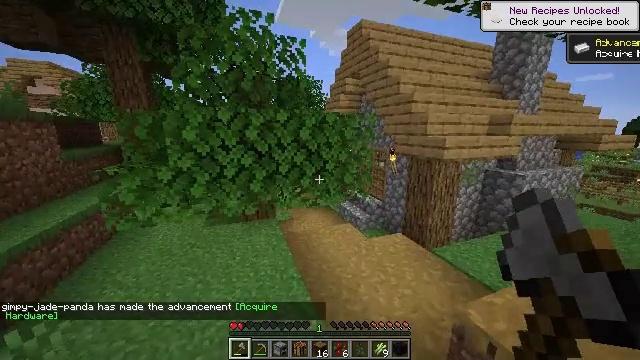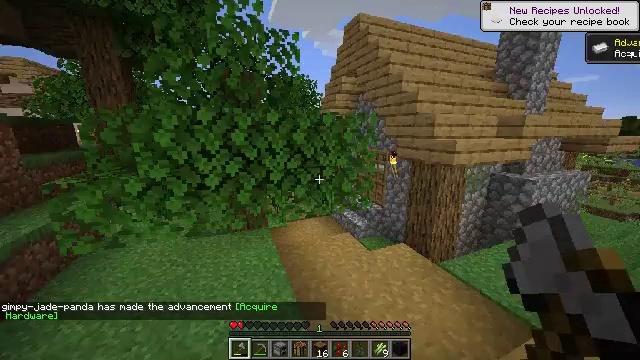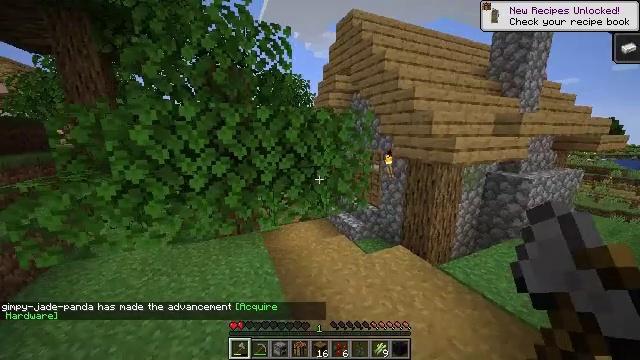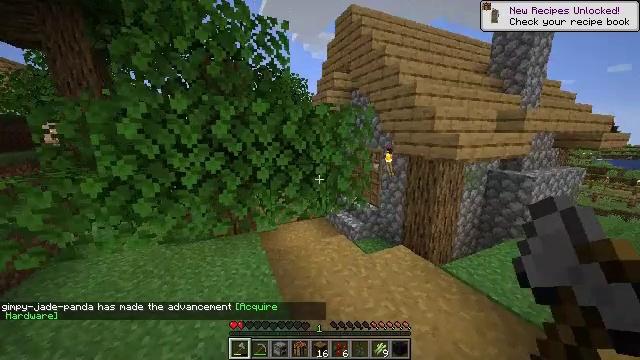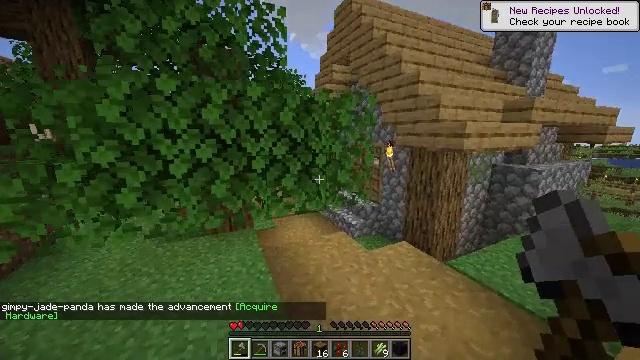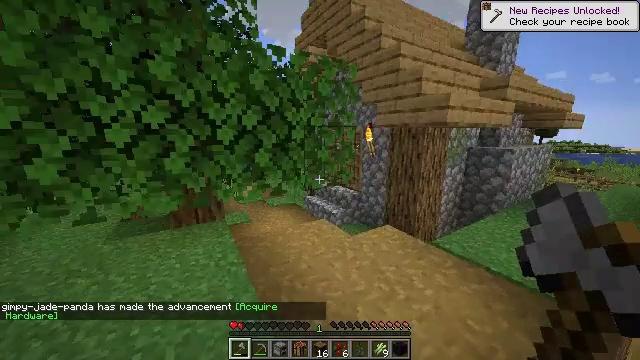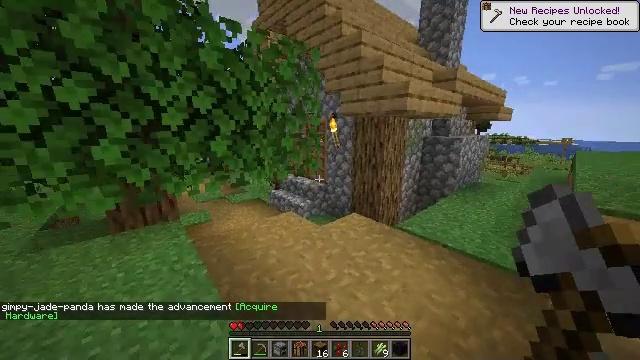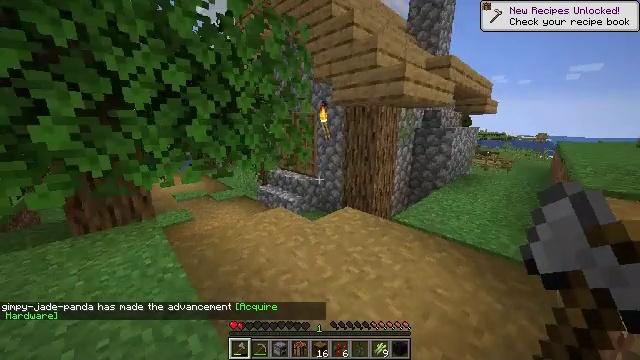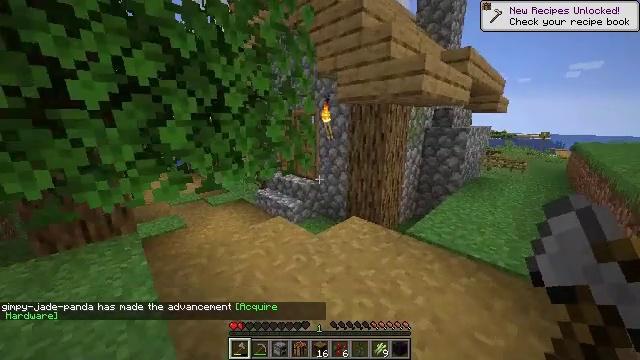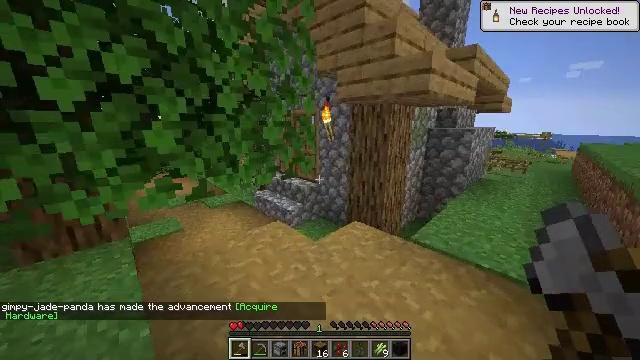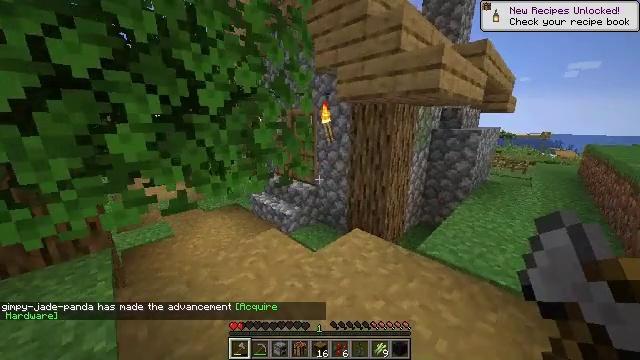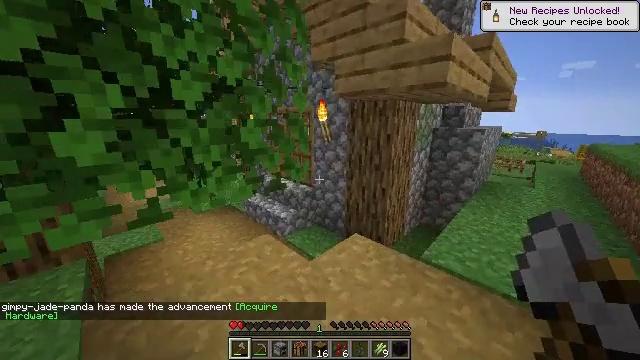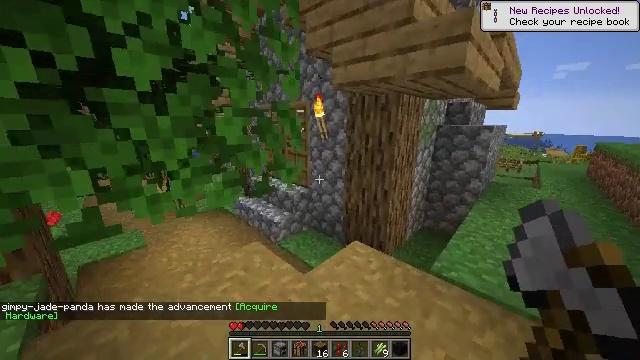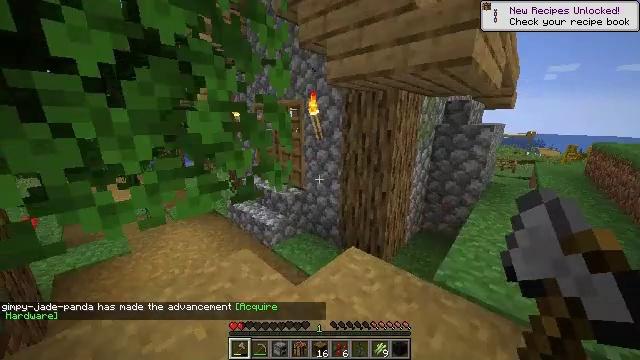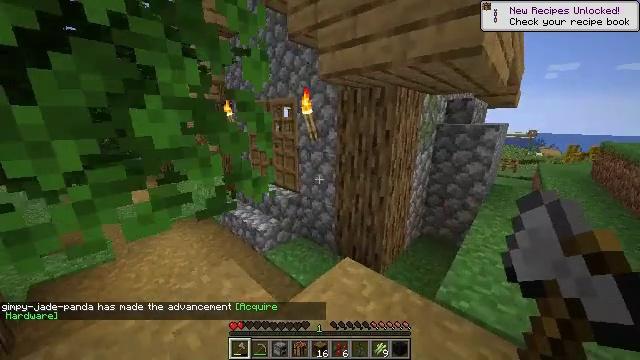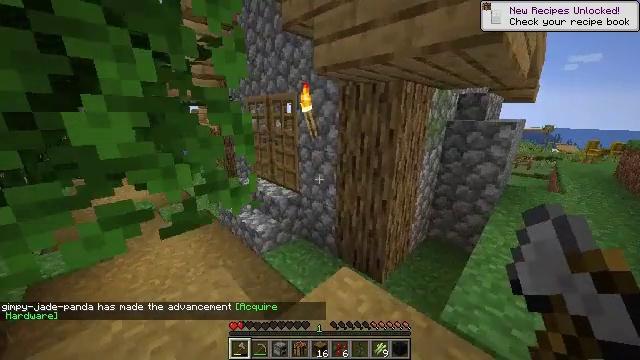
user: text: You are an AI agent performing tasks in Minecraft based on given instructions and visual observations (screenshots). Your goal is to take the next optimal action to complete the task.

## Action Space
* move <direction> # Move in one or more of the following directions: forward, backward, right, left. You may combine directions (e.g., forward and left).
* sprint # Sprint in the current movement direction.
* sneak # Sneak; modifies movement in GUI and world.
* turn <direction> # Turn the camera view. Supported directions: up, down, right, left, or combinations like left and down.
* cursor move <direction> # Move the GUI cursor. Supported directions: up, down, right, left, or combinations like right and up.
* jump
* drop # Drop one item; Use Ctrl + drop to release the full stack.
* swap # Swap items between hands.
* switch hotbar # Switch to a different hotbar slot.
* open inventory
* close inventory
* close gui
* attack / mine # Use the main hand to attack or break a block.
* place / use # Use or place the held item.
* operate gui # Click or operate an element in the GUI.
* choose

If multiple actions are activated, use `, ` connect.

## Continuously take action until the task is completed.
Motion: motion action
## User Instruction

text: Destroy the bookshelf.
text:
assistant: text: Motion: move forward, sprint, turn right
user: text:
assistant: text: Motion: move forward, sprint, turn right
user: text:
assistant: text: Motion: move forward, sprint
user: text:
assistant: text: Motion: move forward, sprint
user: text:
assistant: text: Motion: move forward, sprint, turn right
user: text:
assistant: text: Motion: move forward, sprint, turn right and down
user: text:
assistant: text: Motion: move forward, sprint, turn right
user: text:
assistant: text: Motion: move forward, sprint
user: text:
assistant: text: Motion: move forward, sprint
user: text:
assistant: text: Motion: move forward, sprint
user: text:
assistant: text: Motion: move forward, sprint
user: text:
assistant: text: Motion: move forward, sprint
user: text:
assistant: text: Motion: move forward and move right, sprint, turn right
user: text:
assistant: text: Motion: move forward and move right, sprint
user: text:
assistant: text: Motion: move forward and move right, sprint, turn left and down
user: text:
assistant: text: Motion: move forward and move right, sprint, turn left
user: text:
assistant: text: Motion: move forward and move right, sprint, turn left
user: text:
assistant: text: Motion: move forward, sprint, turn left
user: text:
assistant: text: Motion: move forward, sprint, turn left
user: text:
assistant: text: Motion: move forward, sprint, turn left
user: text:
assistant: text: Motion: move forward, sprint, turn left
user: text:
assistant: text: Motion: move forward, sprint
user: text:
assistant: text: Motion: move forward, sprint
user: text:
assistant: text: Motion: move forward, sprint
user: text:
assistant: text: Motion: move forward, sprint
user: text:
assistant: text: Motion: move forward and move left, sprint, turn right and up
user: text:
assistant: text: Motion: move forward and move left, sprint, turn right and up
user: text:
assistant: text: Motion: move forward and move left, sprint, turn right and up
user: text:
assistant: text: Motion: move forward and move left, sprint, turn right and up
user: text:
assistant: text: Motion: move forward and move left, sprint, turn right and up, use / place